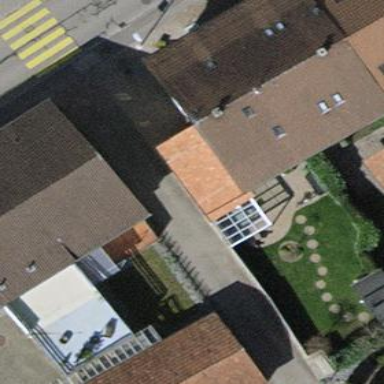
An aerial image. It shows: Terrace building.